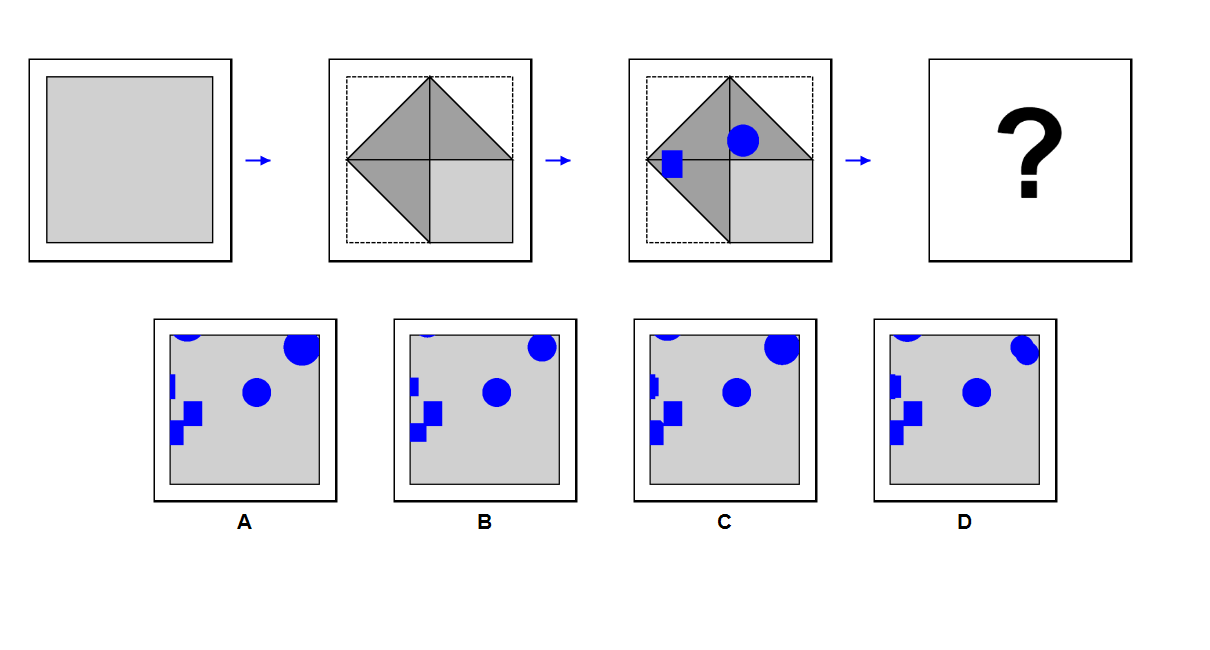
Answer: B